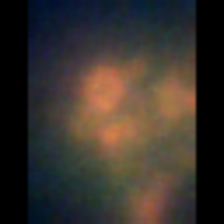
Taxon: Unknown_full_image
Group: Unknown